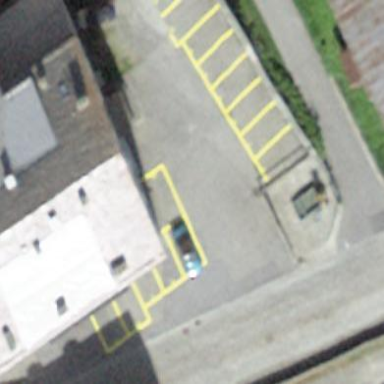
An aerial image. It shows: Street-side parking area with asphalt surface.